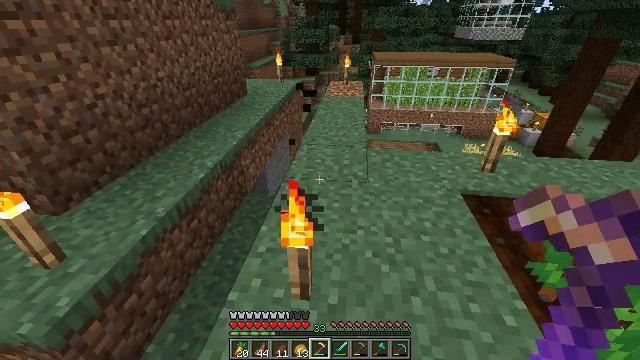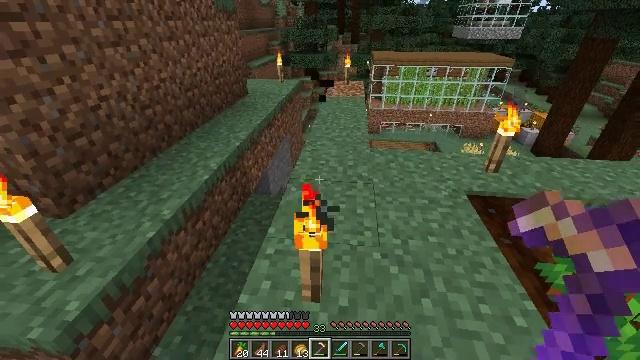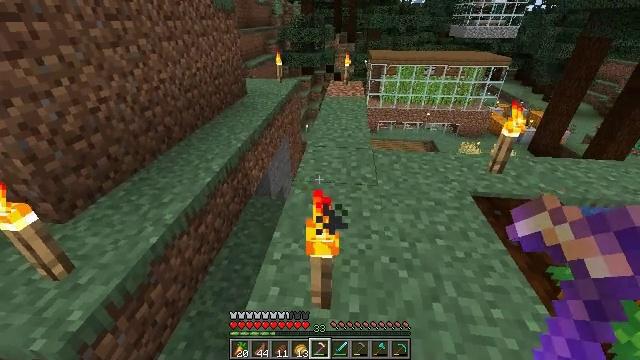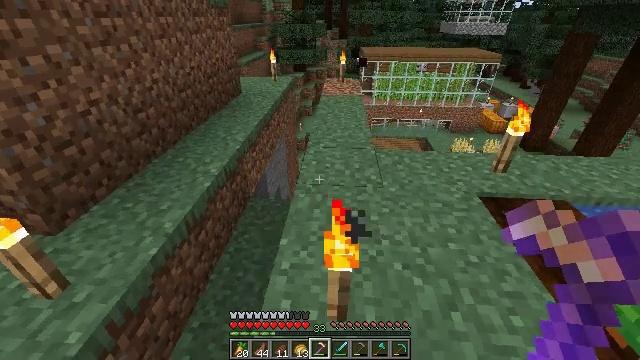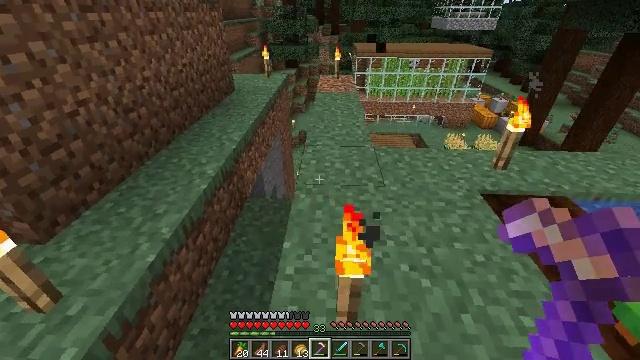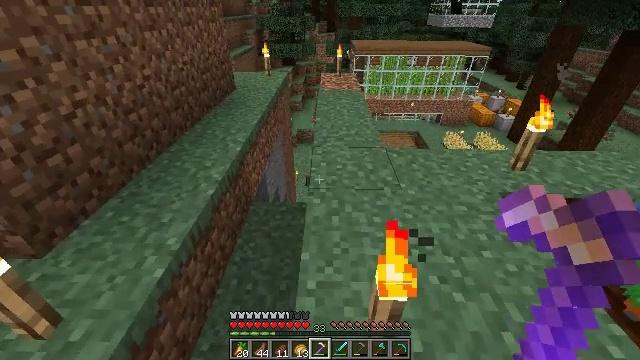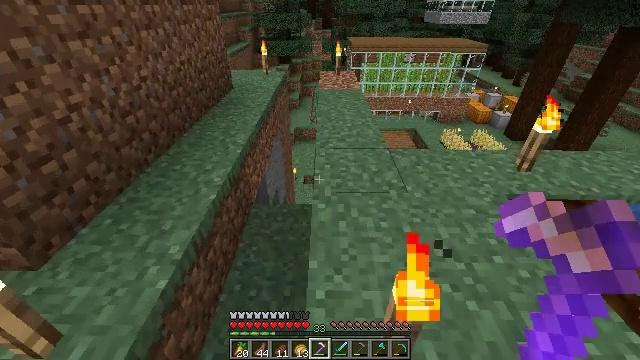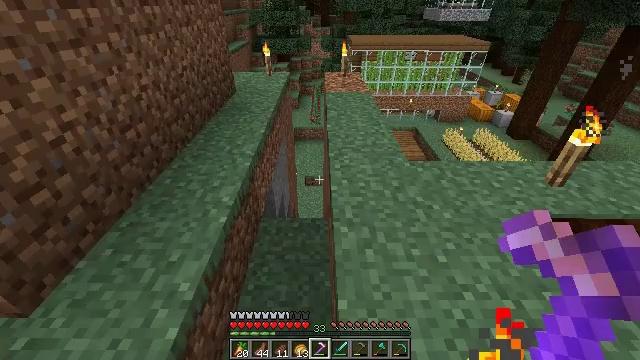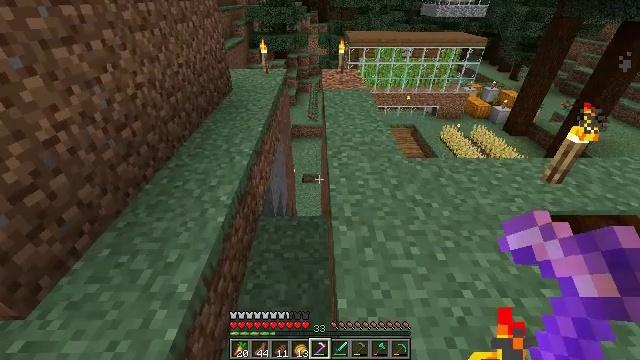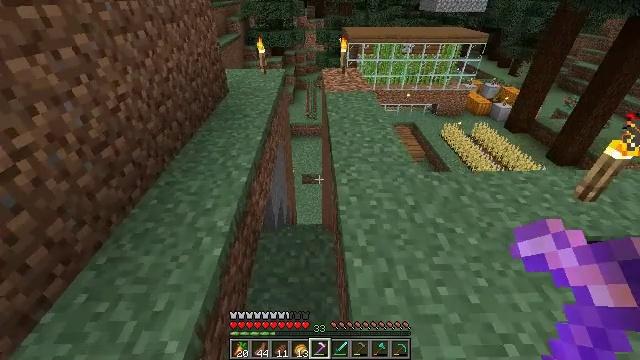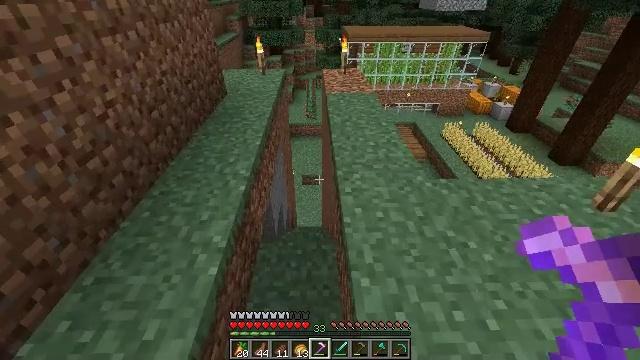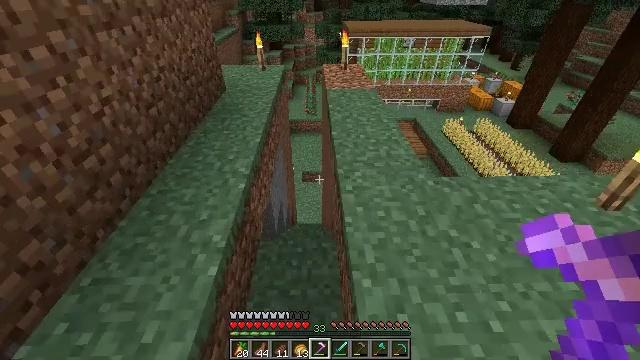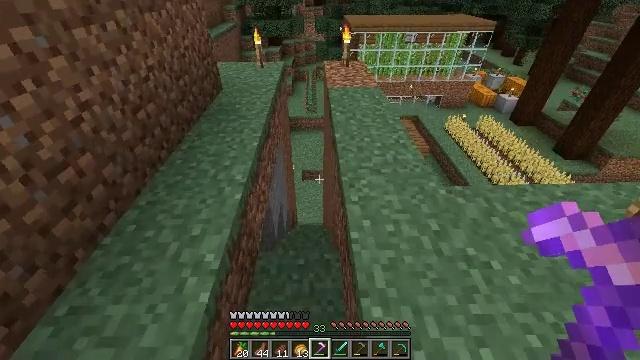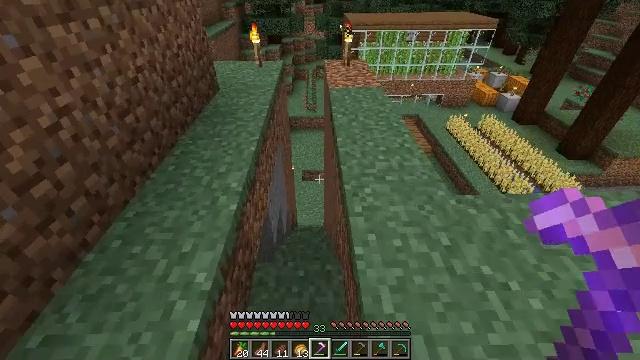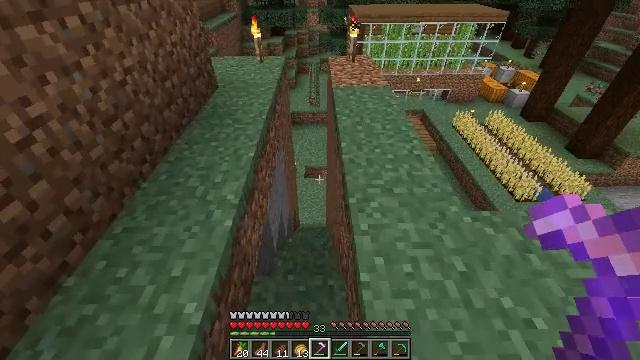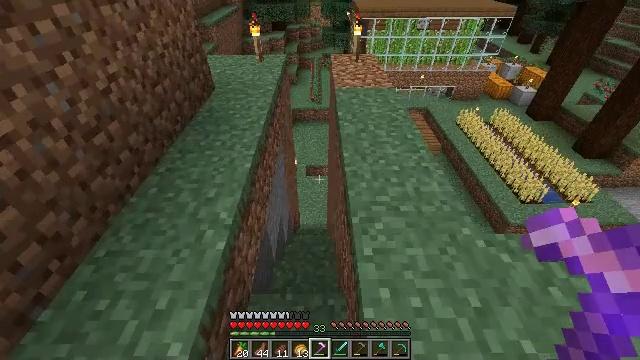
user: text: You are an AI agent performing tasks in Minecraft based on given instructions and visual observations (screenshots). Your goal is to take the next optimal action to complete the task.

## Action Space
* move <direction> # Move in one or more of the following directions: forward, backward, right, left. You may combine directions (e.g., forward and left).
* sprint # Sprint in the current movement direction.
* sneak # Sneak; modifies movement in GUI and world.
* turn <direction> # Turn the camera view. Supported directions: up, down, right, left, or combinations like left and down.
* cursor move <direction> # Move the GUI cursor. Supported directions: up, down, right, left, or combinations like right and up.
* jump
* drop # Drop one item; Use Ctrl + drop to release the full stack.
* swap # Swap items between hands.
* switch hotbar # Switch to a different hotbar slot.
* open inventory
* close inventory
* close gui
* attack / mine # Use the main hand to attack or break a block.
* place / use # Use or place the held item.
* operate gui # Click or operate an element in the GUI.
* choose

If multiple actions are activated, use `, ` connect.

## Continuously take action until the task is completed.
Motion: motion action
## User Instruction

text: Gather carrots from the field.
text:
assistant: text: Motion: move left
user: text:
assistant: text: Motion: move forward and move left
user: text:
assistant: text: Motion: move forward and move left, turn right
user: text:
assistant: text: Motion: move forward and move left, turn right
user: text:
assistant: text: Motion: move forward and move left, turn right
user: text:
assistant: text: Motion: move forward and move left
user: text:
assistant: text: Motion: move forward
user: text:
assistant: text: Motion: move forward
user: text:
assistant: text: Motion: move forward
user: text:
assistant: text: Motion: move forward
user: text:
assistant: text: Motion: move forward
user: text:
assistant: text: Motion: move forward, turn down
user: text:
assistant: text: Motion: move forward
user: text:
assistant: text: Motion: move forward, turn down
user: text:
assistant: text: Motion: move forward
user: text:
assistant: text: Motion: move forward
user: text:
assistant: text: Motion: move forward, turn down
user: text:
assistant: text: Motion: move forward
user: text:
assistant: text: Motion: move forward, sprint, turn left and down
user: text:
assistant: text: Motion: move forward, sprint, turn left and down
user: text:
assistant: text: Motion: move forward, sprint, turn left
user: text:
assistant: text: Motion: move forward, sprint, turn left
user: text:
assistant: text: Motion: move forward
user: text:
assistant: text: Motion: move forward
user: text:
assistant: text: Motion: move forward
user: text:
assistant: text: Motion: move forward
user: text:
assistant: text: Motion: move forward
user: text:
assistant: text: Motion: no_op
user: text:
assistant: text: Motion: no_op
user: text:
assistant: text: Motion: no_op